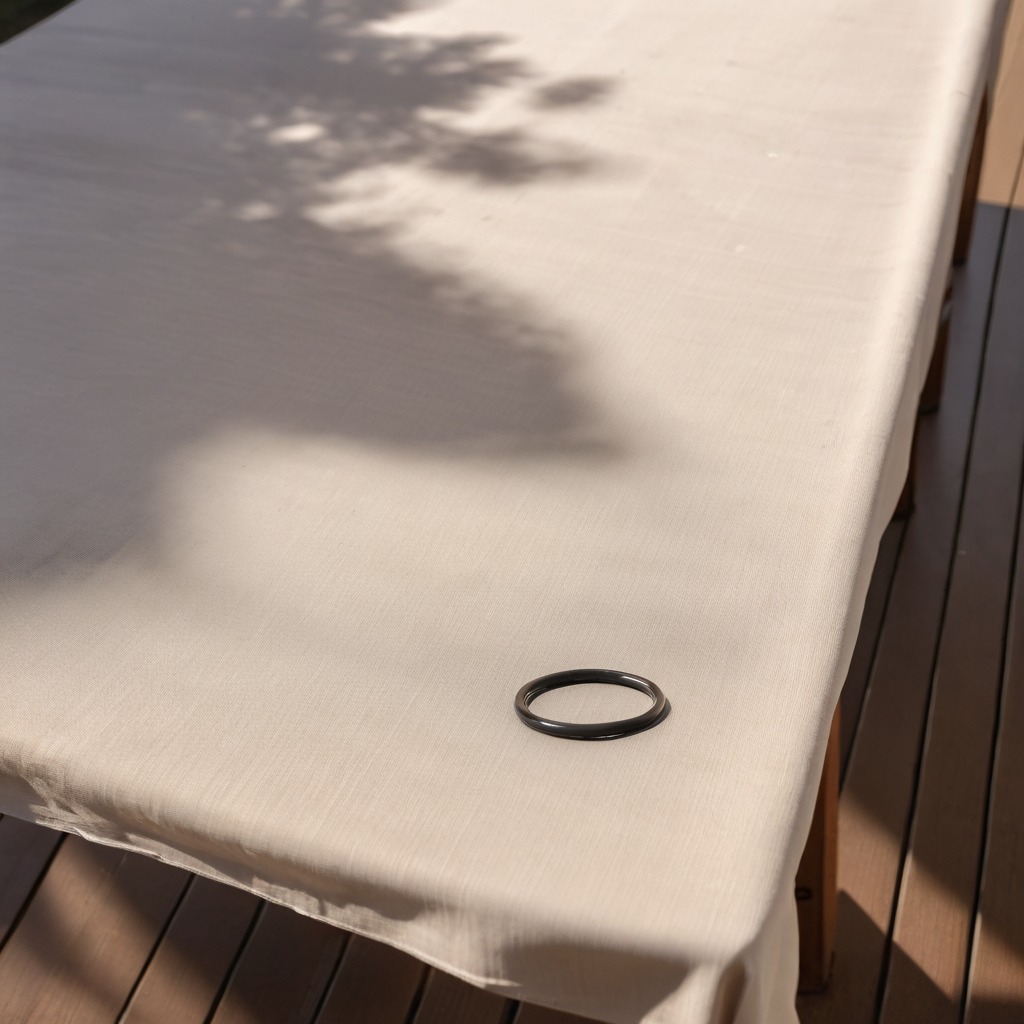
A rubber O-ring is lying on the wooden table.